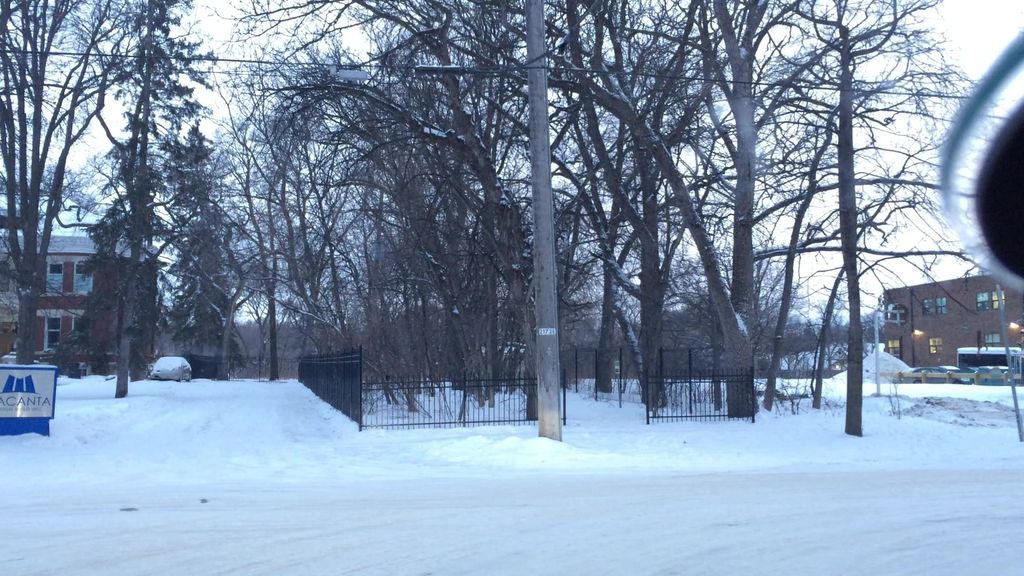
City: winnipeg